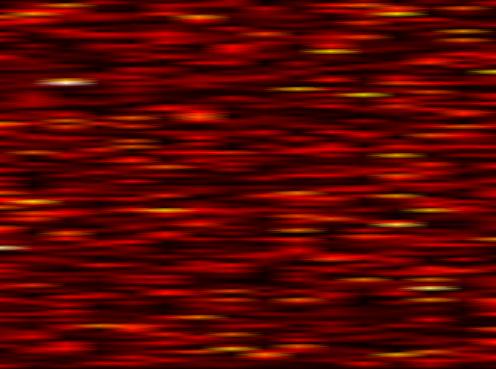
Label: WOLA